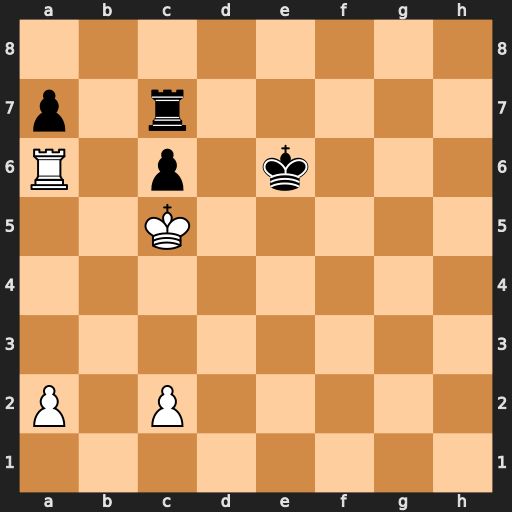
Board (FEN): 8/p1r5/R1p1k3/2K5/8/8/P1P5/8
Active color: w
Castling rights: -
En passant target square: -
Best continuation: Rxc6+ Rxc6+ Kxc6